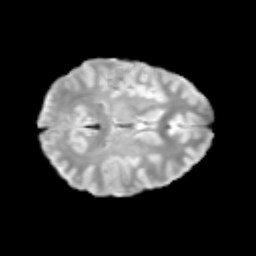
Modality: T2w
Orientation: axial
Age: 10
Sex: female
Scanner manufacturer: siemens
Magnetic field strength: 3 T
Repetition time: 3.8 s
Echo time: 0.07 s